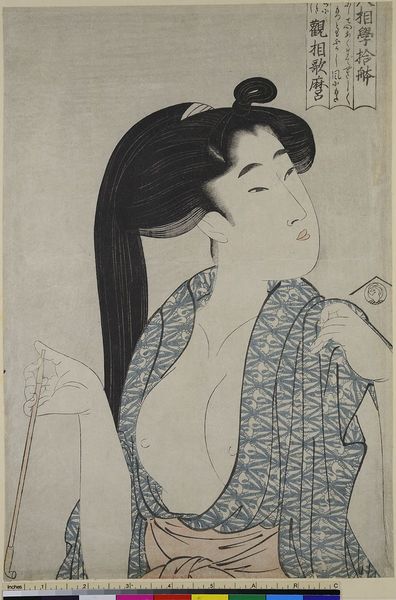
Titel: Frau mit geöffnetem Yukata, aus der Serie: Zehn Typen weiblicher Physiognomie
Künstler: Kitagawa Utamaro
Standort: Hamburg
Institution: Museum für Kunst und Gewerbe Hamburg
Schlagwörter: holzschnitt, druckgraphik, druckgrafik, zeit, farbholzschnitt, hygiene, kurtisane, edo, reproduktionen, tabakspfeife, druckerzeugnisse, körperpflege, hetäre